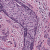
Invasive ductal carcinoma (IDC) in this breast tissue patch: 1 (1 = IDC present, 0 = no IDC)